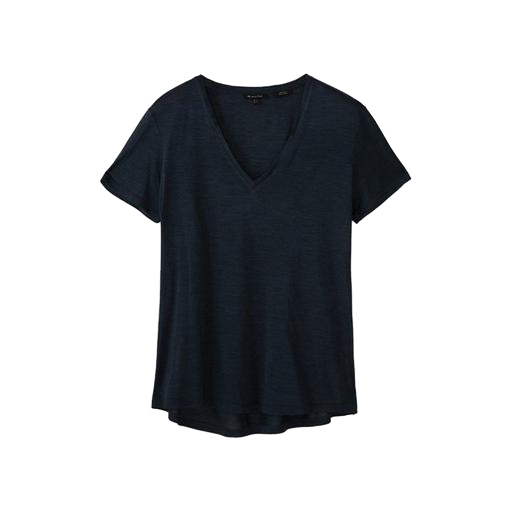
slub v-neck tee, v-neck slub t-shirt, slub t-shirt, white background